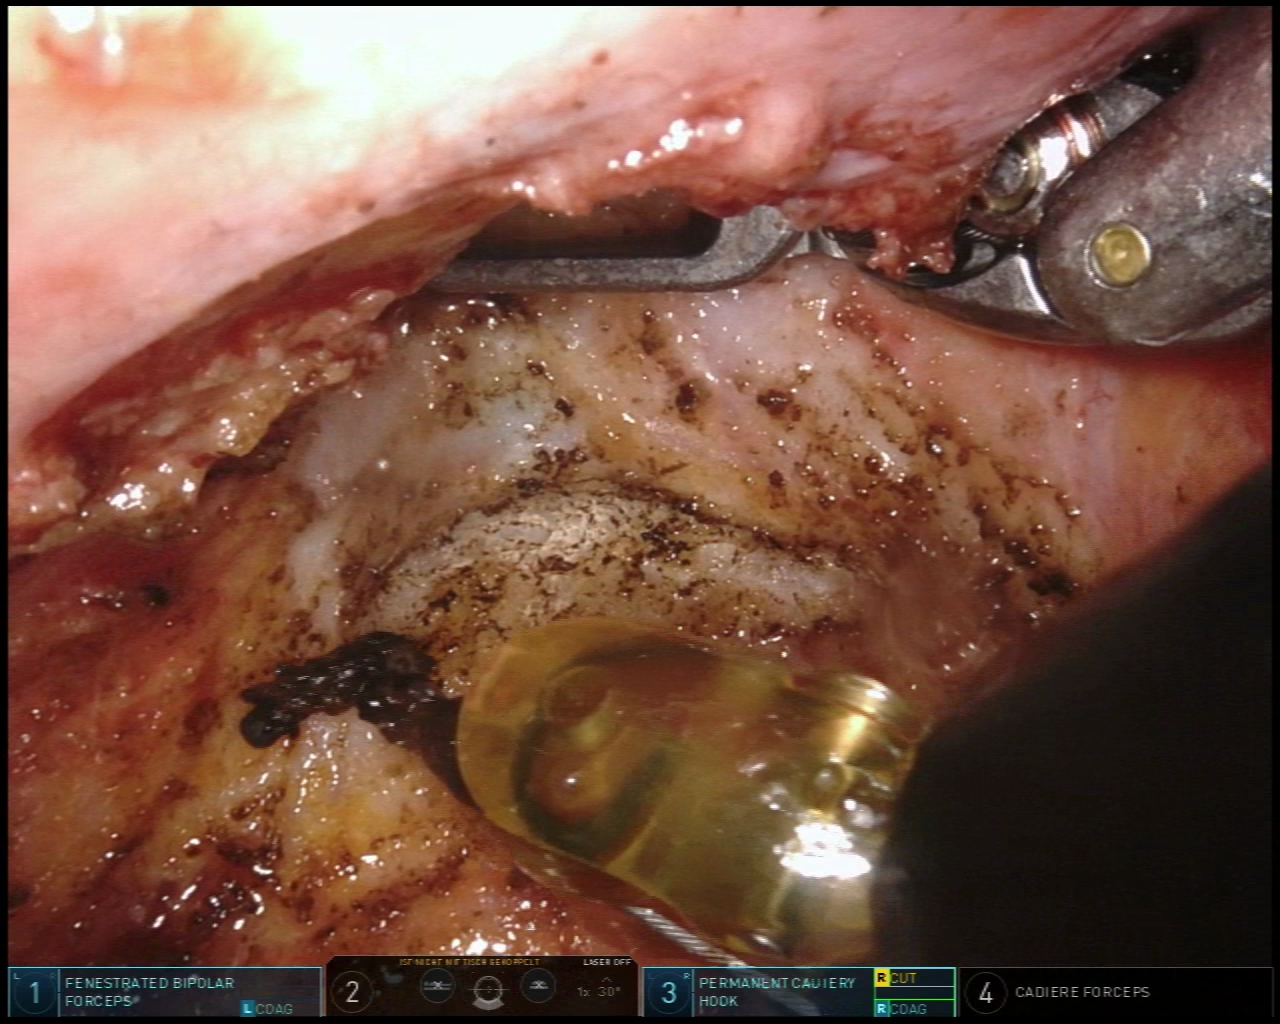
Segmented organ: vesicular_glands
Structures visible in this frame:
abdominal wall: no
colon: no
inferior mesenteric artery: no
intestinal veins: no
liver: no
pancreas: no
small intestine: no
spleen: no
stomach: no
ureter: no
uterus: no
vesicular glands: yes